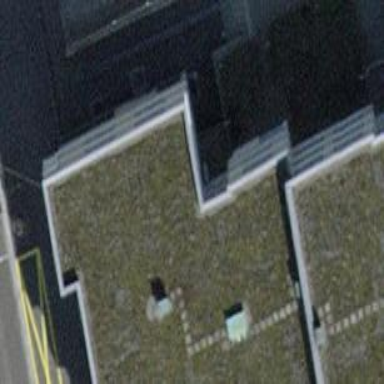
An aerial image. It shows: Flat-roofed apartment building.